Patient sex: M
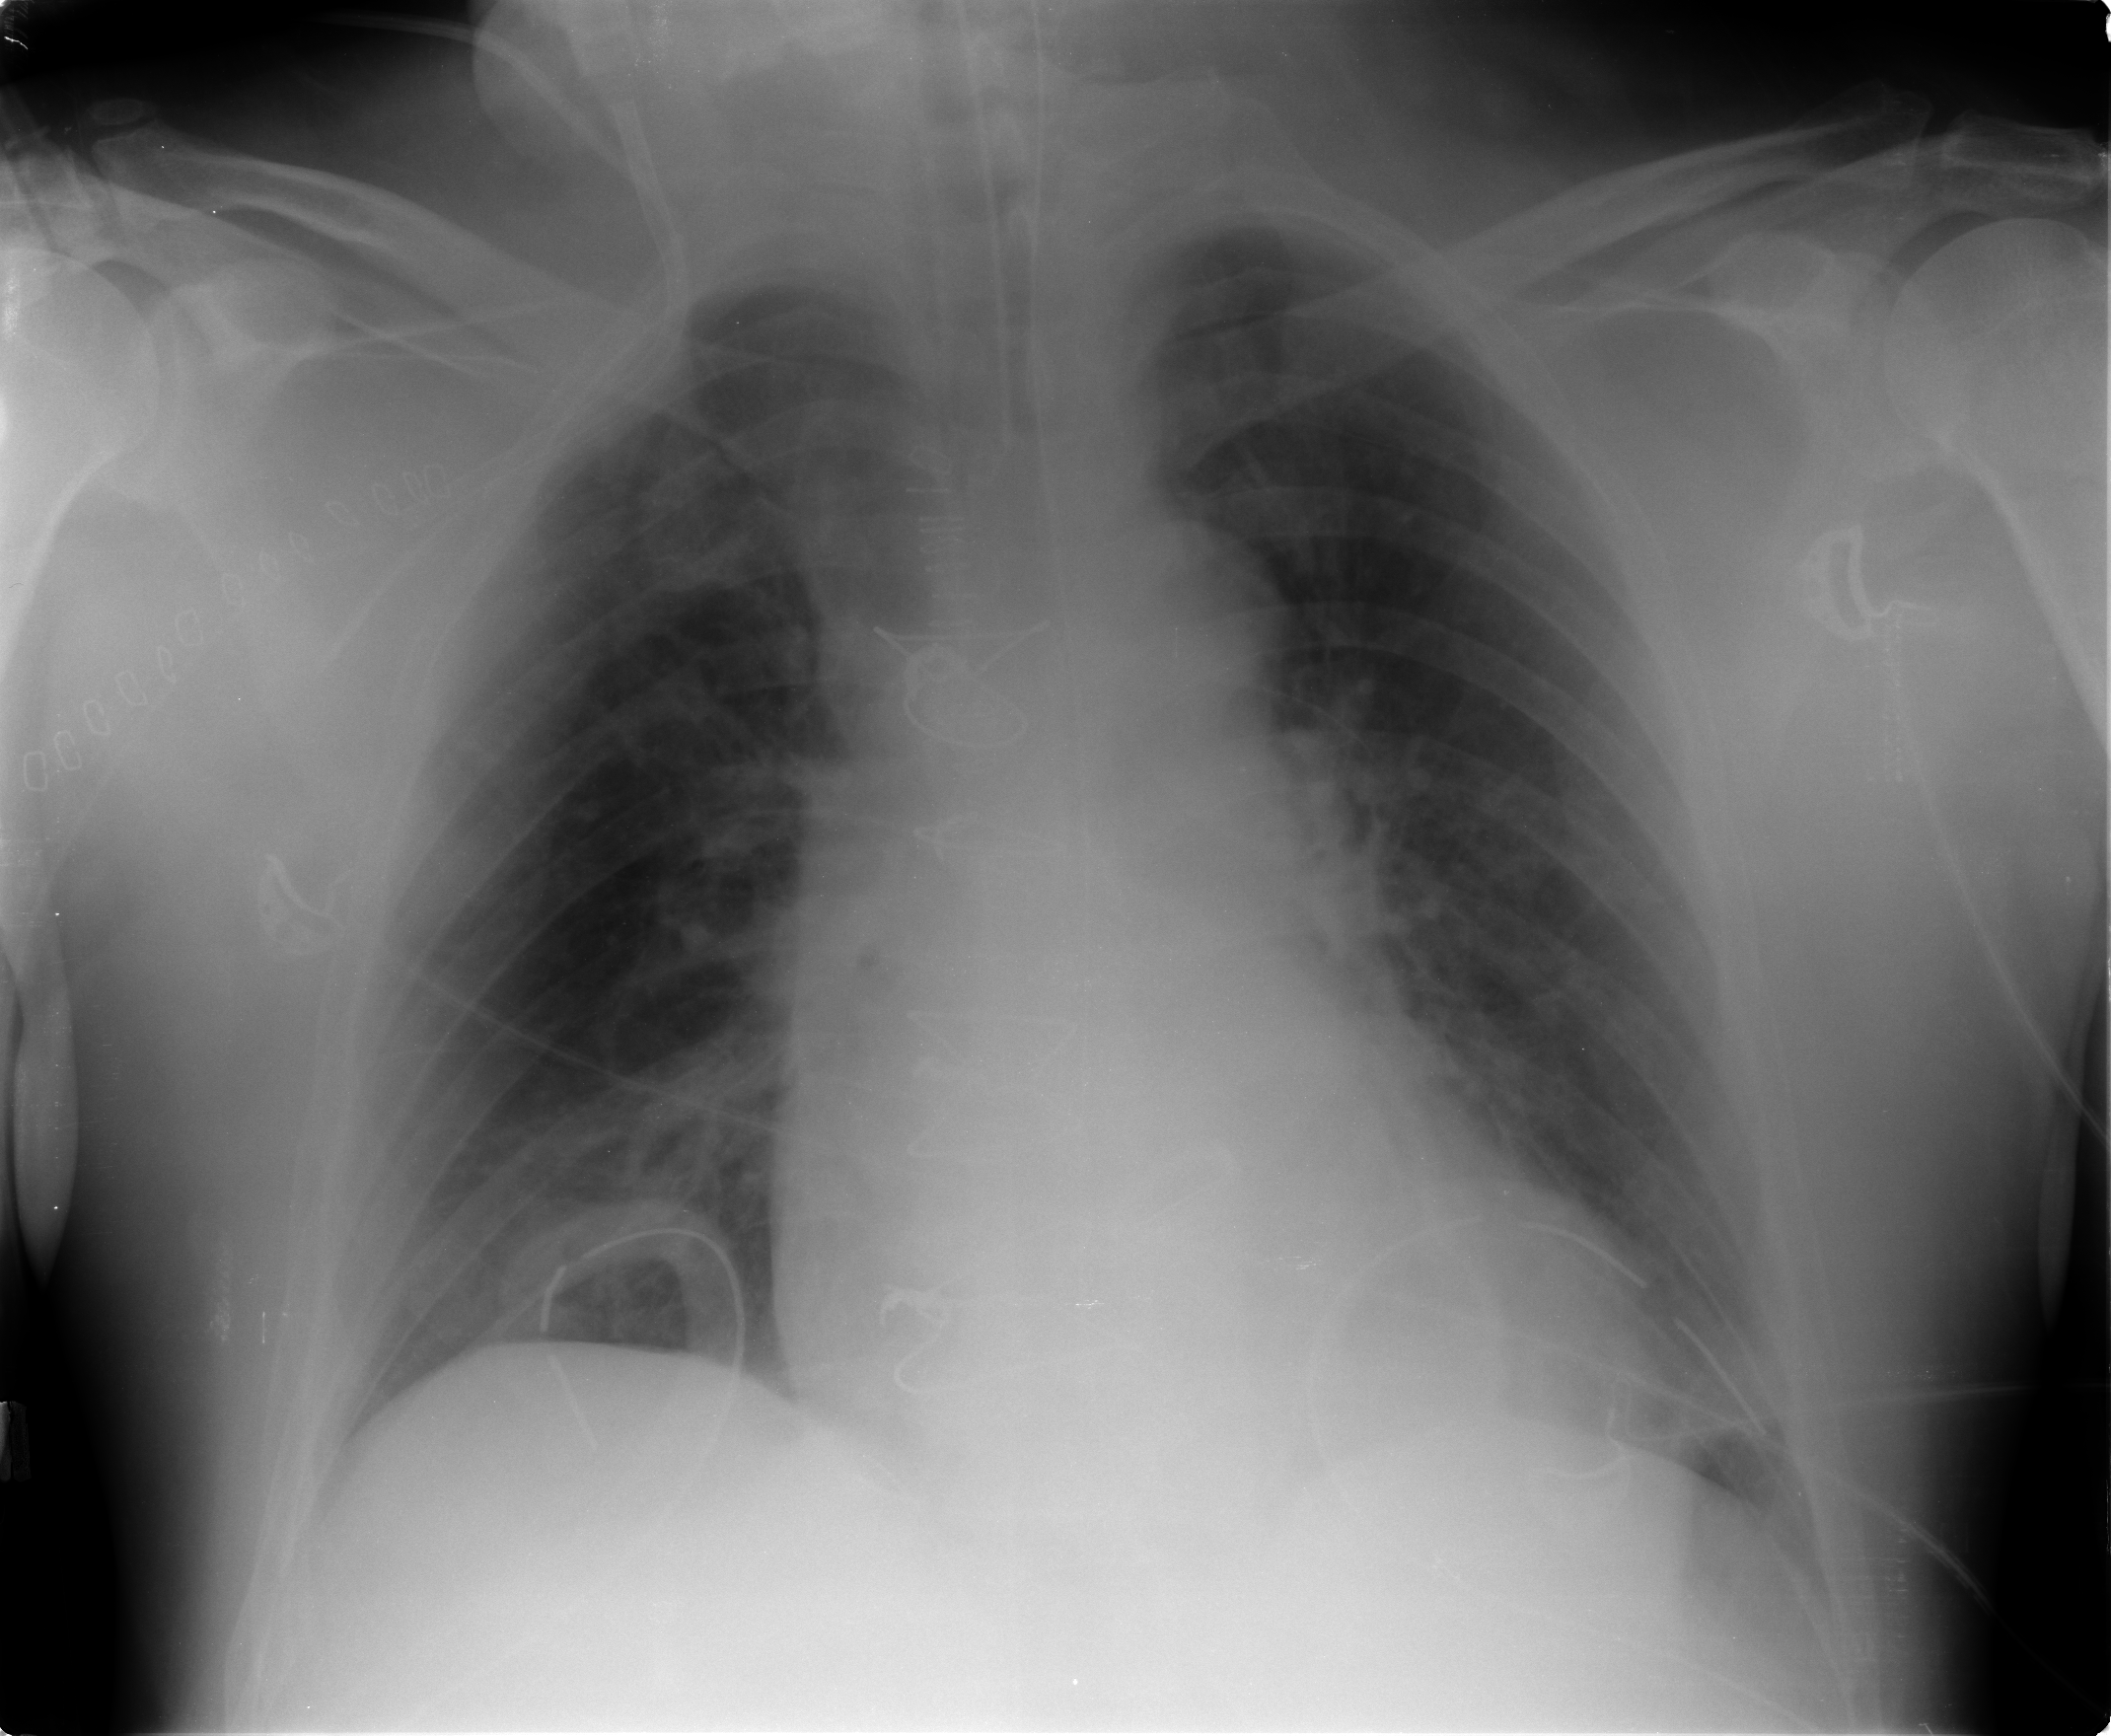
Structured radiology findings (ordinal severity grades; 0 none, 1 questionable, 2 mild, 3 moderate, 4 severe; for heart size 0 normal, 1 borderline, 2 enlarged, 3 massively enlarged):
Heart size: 2
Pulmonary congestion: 0
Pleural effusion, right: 0
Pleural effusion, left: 0
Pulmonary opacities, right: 0
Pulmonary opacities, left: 0
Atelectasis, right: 2
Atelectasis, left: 2